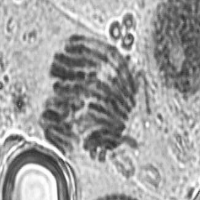
Label: anaphase